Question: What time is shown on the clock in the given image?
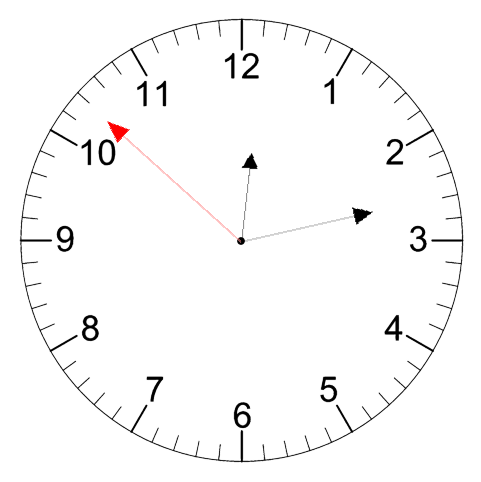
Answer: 12:12:52